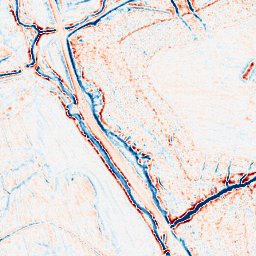
Category: edge_preserving
Decomposition family: bilateral
Decomposition parameters: d: 9
sigma_color: 50
sigma_space: 100
Upsampling method: sinc_blackman
Upsampling parameters: scale: 8
kernel_size: 16
Upsampling scale: 8